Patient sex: F
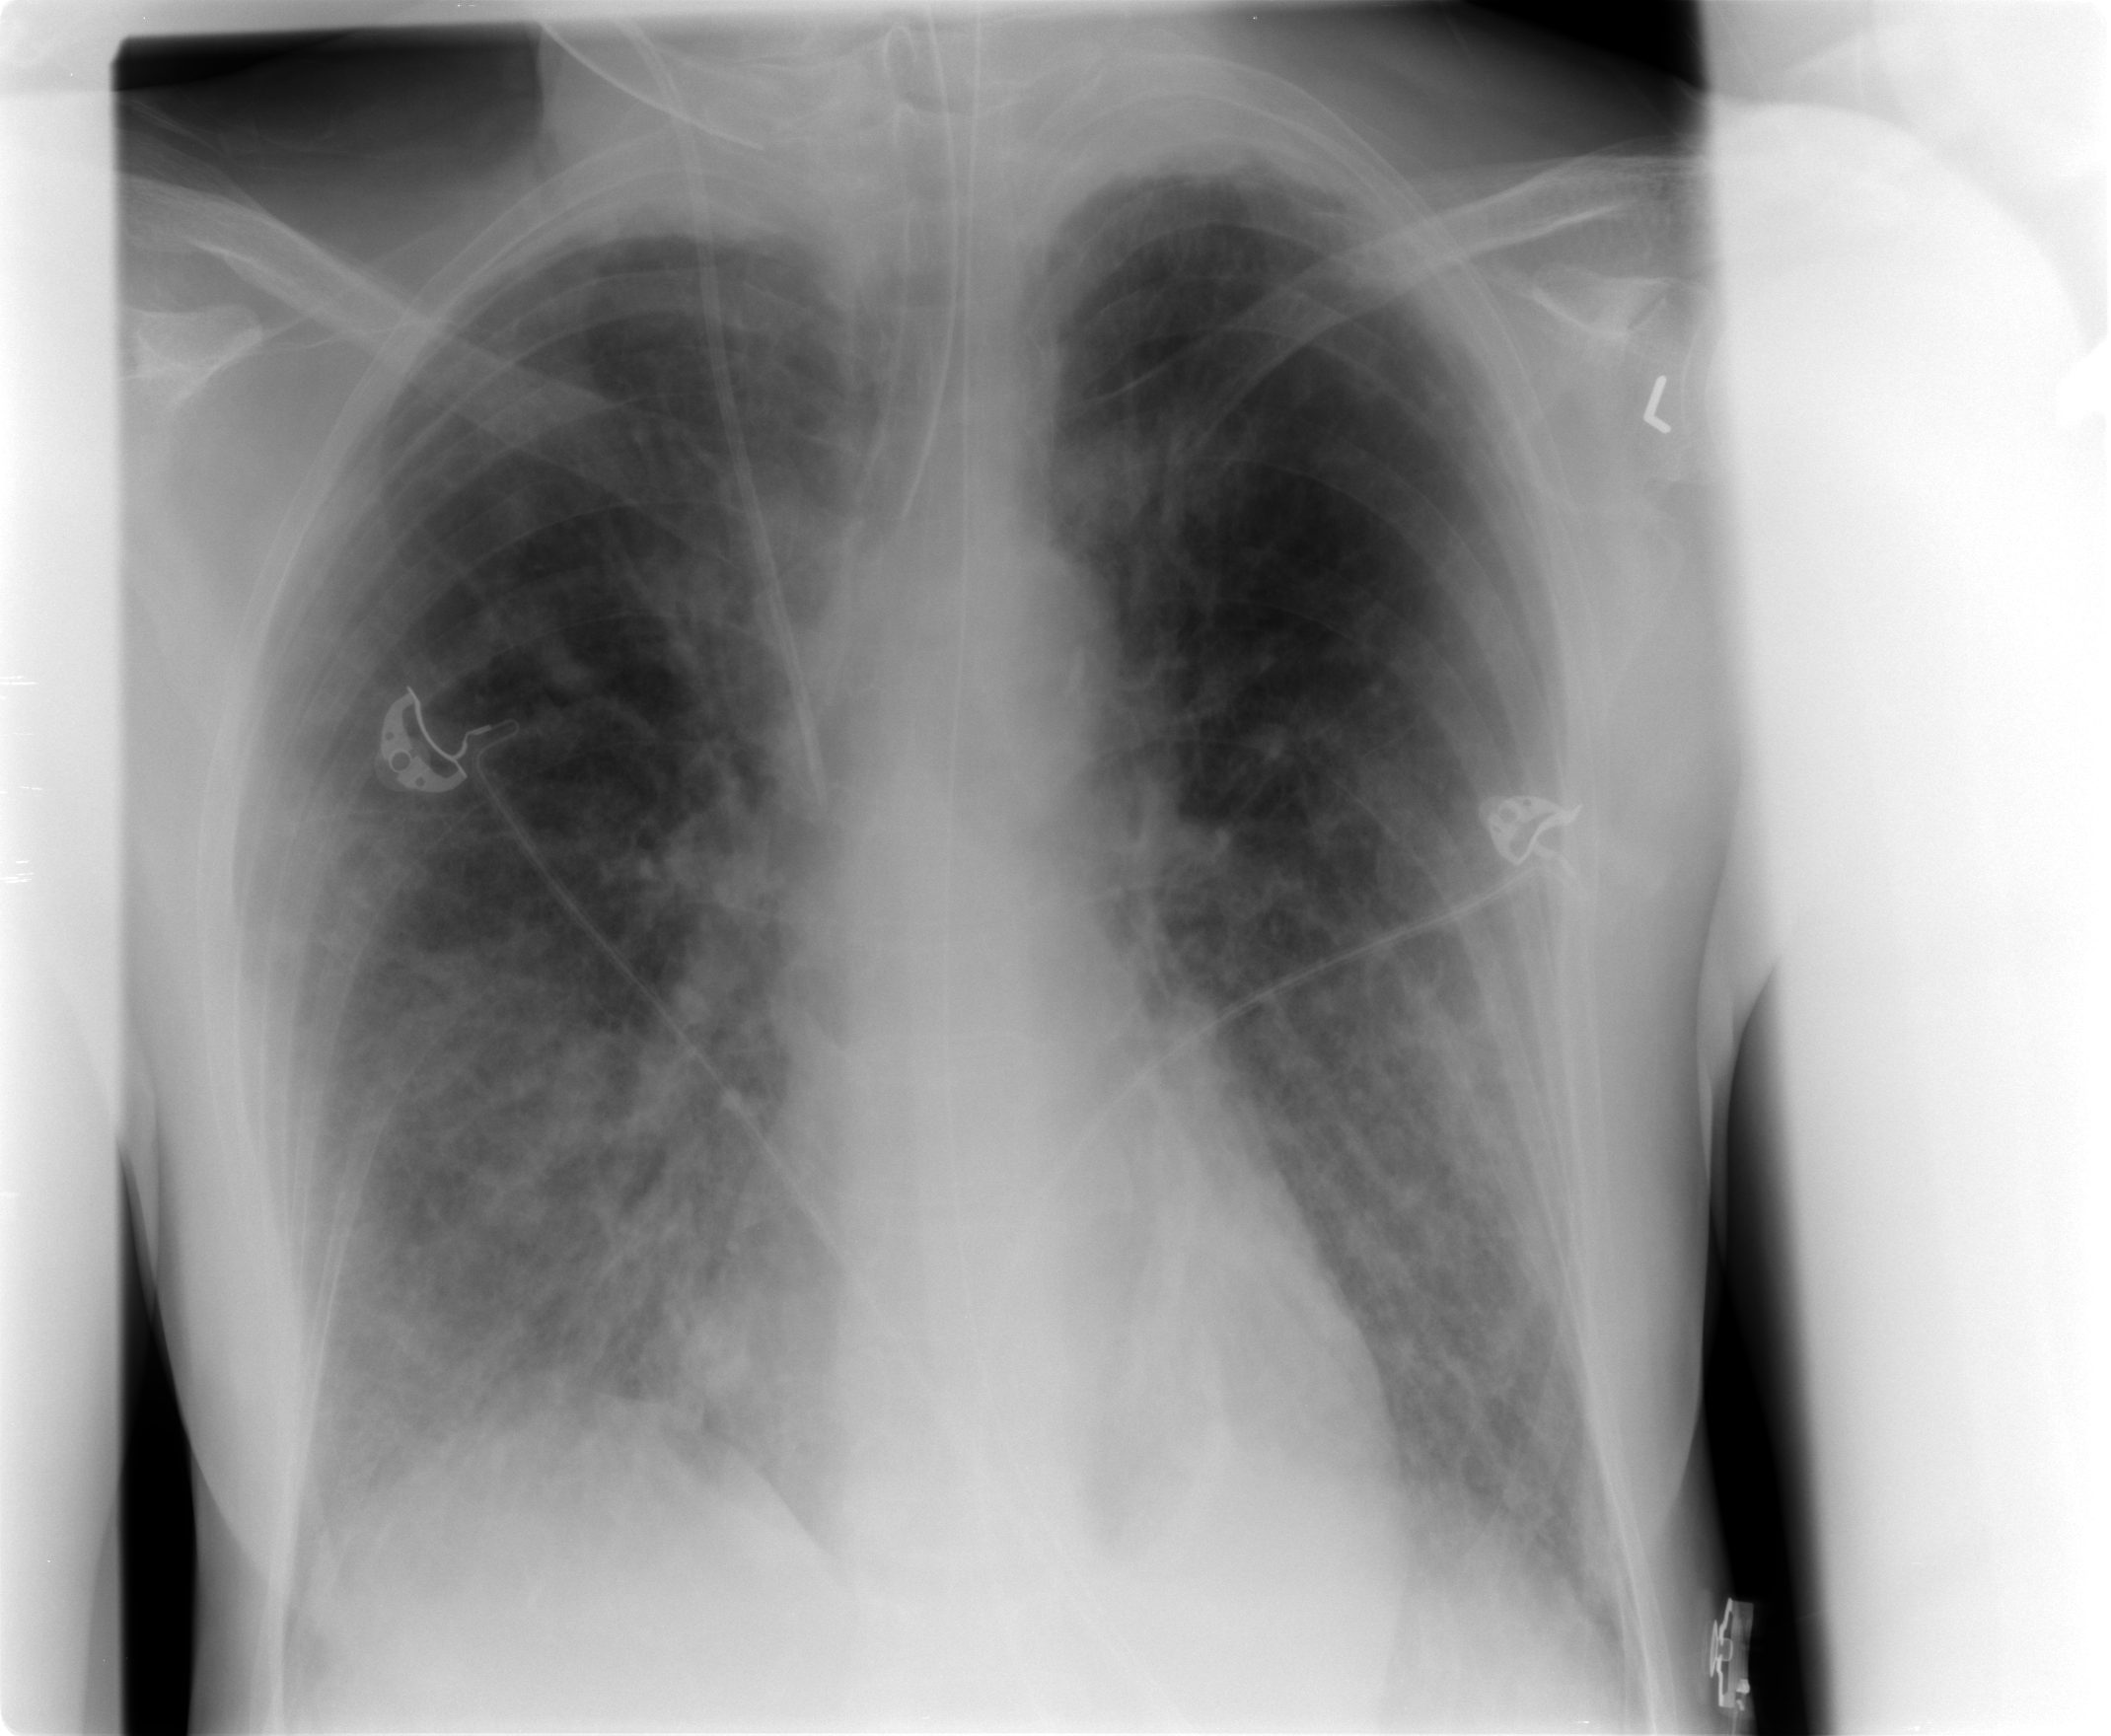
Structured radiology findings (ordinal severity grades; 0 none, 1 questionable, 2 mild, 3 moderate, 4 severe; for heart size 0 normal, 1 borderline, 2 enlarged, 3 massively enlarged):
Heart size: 0
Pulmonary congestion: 1
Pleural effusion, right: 1
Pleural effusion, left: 1
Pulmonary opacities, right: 4
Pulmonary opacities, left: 3
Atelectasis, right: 3
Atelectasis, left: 2